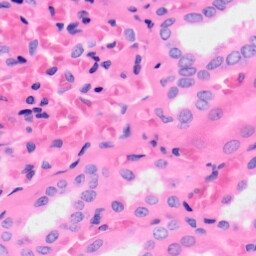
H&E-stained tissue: Kidney